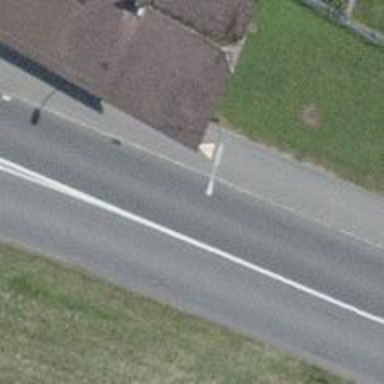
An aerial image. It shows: Bus stop with designated stop position for public transport.